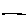
Label: line